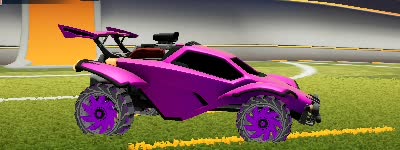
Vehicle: octane